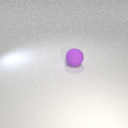
large purple rubber sphere